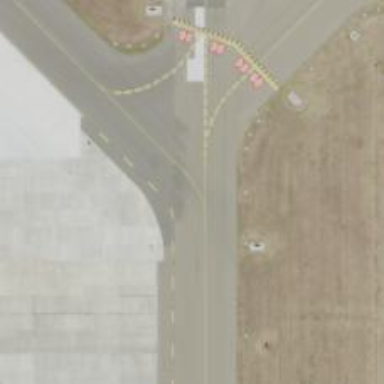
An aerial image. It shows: Image of taxiway at airport.